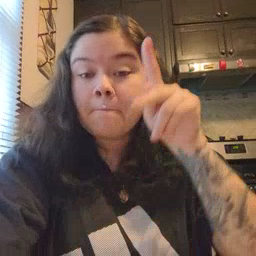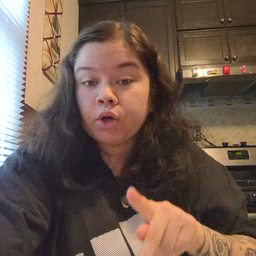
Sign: person